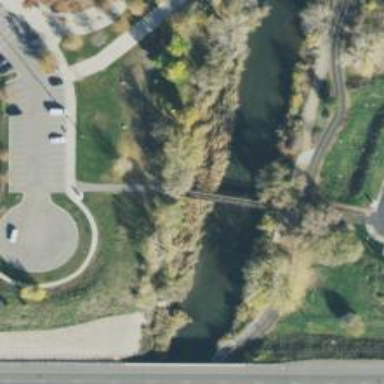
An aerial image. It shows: Path leading to bridge.